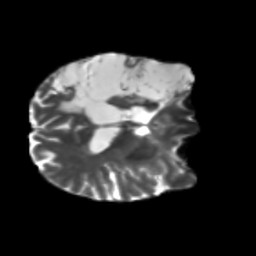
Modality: T2w
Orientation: axial
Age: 49
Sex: male
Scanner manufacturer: siemens
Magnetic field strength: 3 T
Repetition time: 5.47 s
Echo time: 0.0854 s